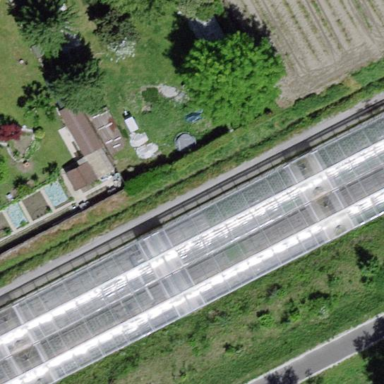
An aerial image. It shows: Greenhouse.